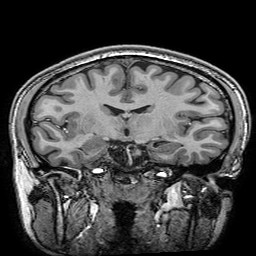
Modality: T1w
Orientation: sagittal
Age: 18
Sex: female
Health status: healthy